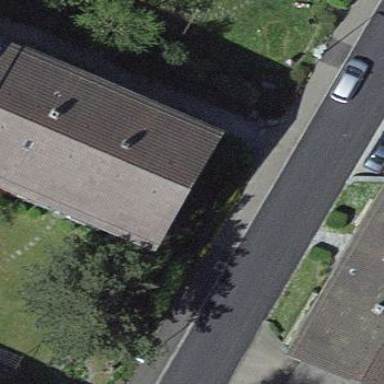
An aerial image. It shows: Residential building.